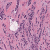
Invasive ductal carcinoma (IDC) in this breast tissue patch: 1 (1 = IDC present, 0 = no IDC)